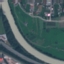
Land use / land cover: River